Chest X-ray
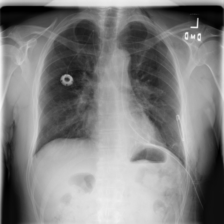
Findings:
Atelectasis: negative
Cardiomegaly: negative
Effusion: negative
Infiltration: negative
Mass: negative
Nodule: negative
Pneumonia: negative
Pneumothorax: negative
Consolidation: positive
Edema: negative
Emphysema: positive
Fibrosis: negative
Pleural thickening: negative
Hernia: negative